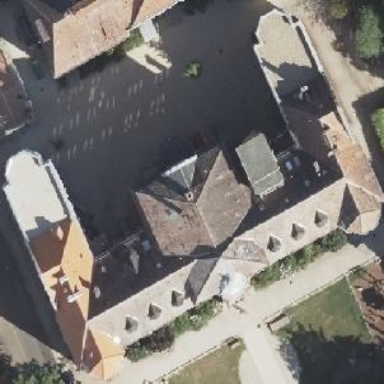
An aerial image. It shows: School building.